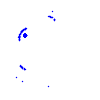
Particle: pion